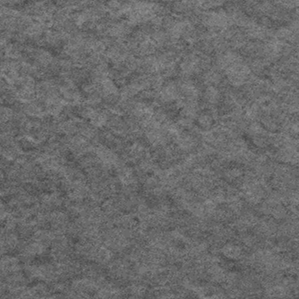
Label: frost